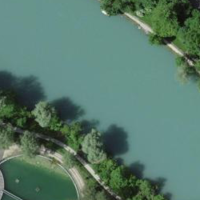
EUNIS habitat code: 55
Species observed at this site:
Salix alba
Corylus avellana